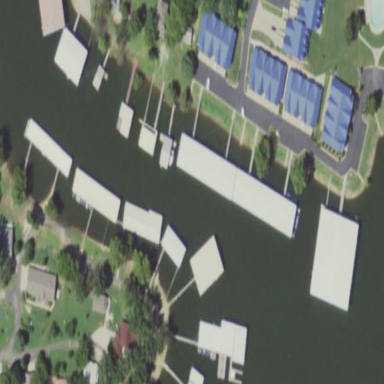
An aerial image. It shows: Building dedicated for boat storage.